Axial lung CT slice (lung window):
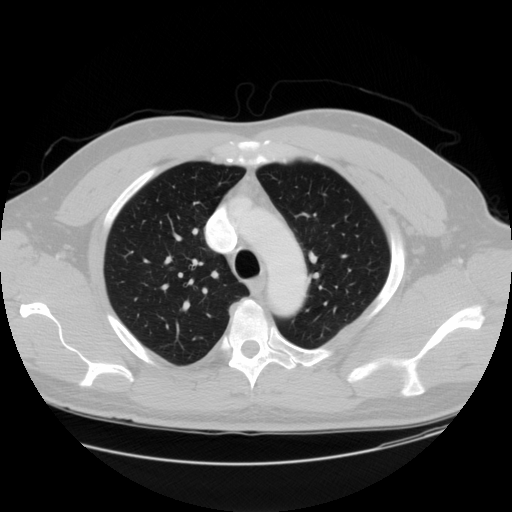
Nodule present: no